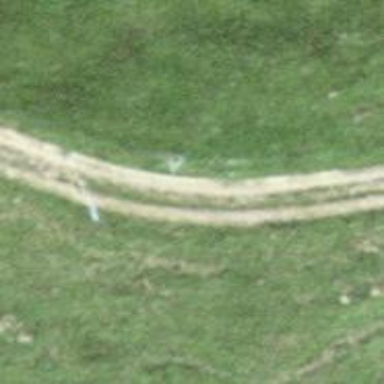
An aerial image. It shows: Track with grade 5 tracktype.